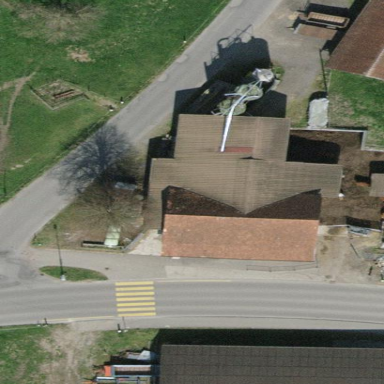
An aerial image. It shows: Farm auxiliary building with gabled roof.